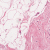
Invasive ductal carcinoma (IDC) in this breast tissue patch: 0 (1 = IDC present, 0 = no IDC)